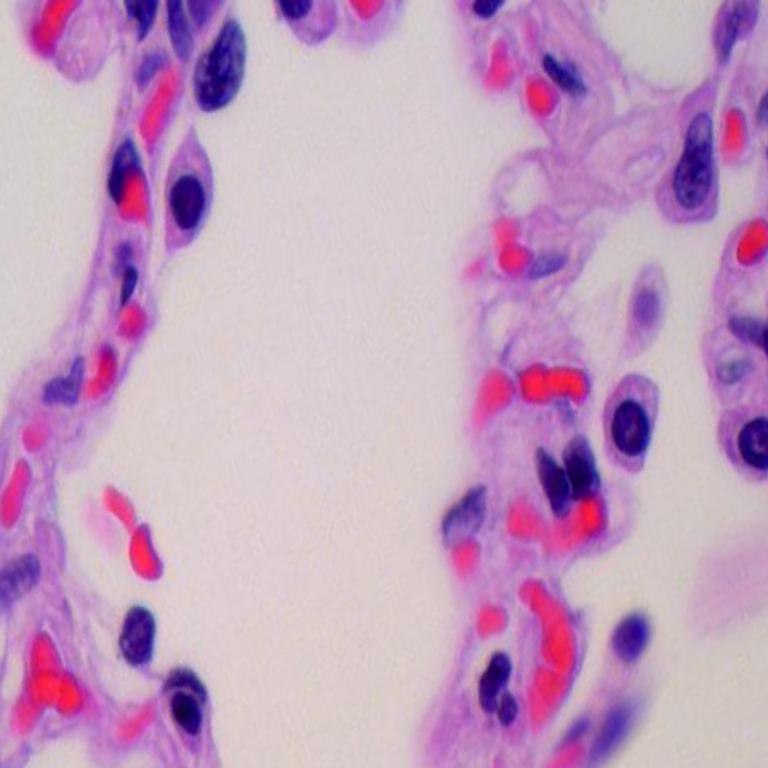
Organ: lung
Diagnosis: benign